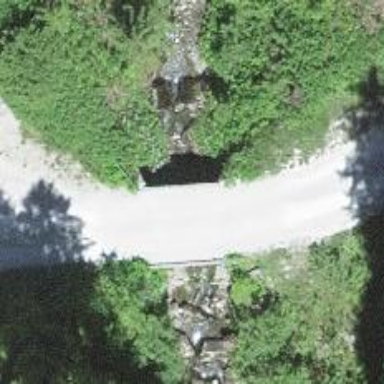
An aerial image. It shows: Track road with grade2 bridge.